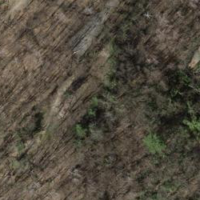
EUNIS habitat code: 53
Species observed at this site:
Lamium galeobdolon